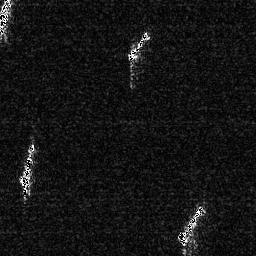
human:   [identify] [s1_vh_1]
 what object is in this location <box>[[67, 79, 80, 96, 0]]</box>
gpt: <ref>1 medium ship at the bottom right</ref>

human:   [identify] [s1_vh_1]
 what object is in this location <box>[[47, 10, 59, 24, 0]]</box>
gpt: <ref>1 medium ship at the top</ref>

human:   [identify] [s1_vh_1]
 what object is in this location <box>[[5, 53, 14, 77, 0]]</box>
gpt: <ref>1 medium ship at the left</ref>